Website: macys
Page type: delivery-shipping
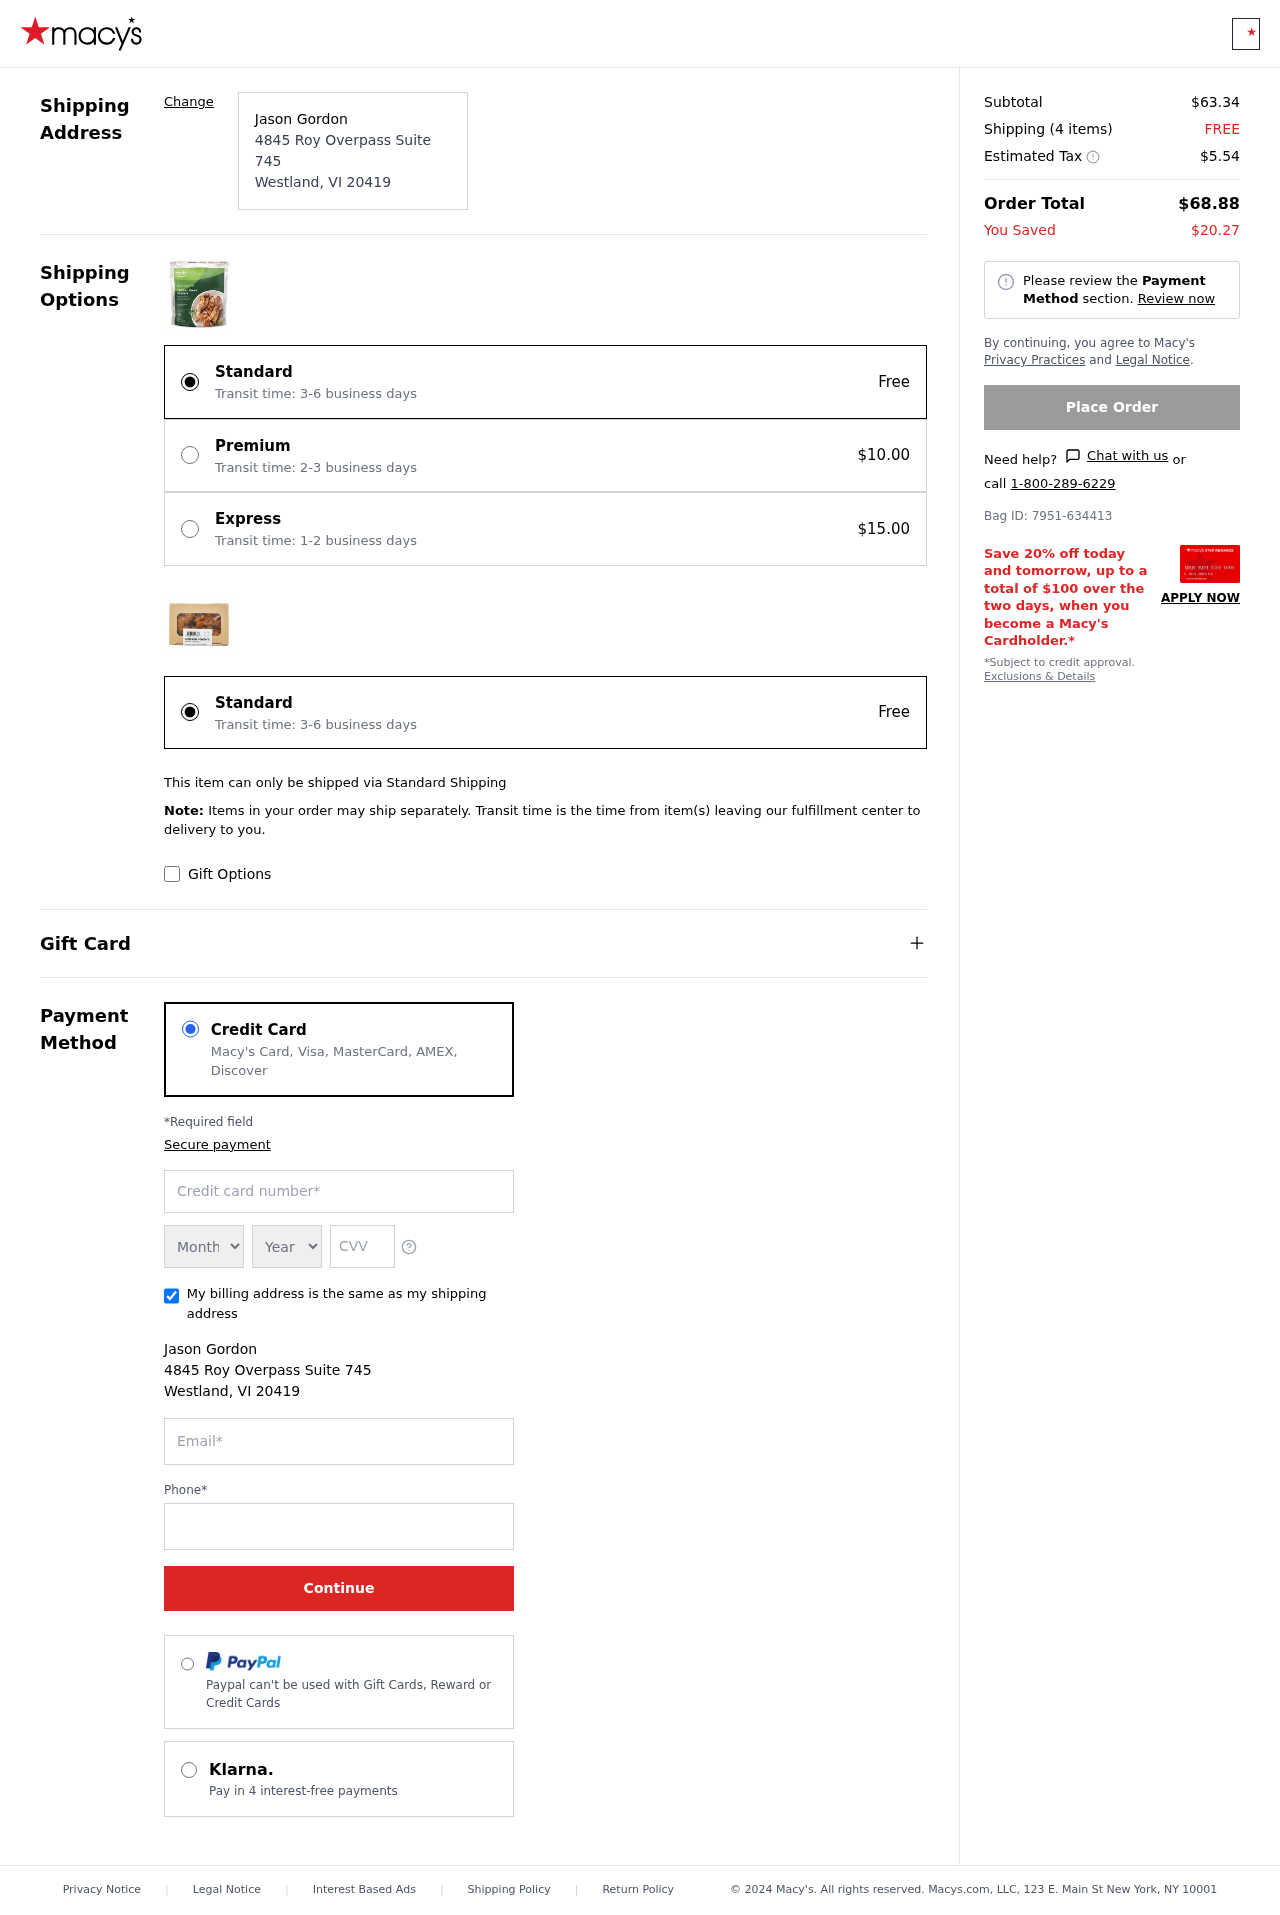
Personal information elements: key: PII_CARD_EXPIRY_MONTH
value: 06
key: PII_CARD_EXPIRY_YEAR
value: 26
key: PII_CITY
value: Westland
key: PII_CITY_STATE_ZIP
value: Westland, VI 20419
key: PII_FULLNAME
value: Jason Gordon
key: PII_POSTCODE
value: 20419
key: PII_STATE_ABBR
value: VI
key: PII_STREET
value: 4845 Roy Overpass Suite 745
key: PII_CARD_NUMBER
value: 4678 2714 5268 4913
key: PII_CARD_CVV
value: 645
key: PII_EMAIL
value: jason_gordon@gmail.com
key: PII_PHONE
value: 9906631386
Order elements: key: ORDER_SUBTOTAL
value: $63.34
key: ORDER_NUM_ITEMS
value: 4
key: ORDER_SHIPPING_COST
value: FREE
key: ORDER_TAX
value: $5.54
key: ORDER_TOTAL
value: $68.88
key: ORDER_SAVINGS
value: $20.27
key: ORDER_BAG_ID
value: Bag ID: 7951-634413